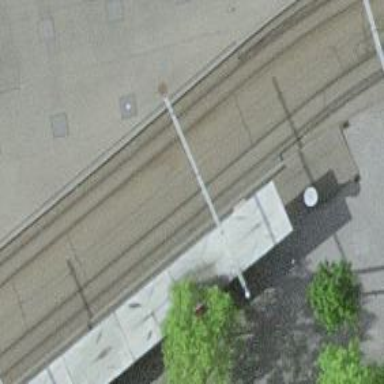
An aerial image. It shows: Tram stop with public transport stop position.